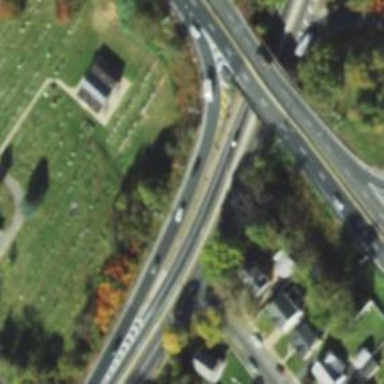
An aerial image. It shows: Trunk link highway.